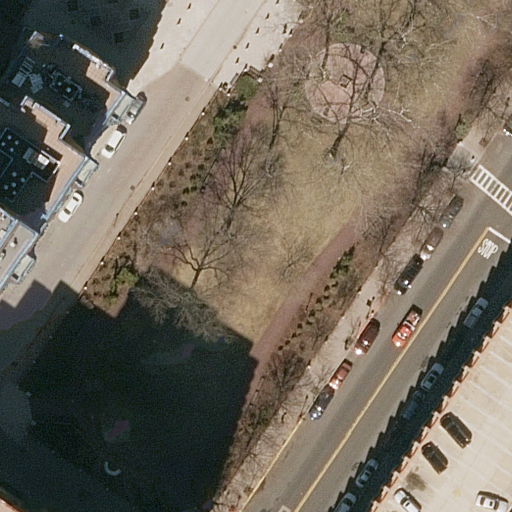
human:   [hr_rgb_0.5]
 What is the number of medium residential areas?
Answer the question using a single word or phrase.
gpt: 0

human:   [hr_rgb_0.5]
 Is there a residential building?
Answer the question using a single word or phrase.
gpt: yes

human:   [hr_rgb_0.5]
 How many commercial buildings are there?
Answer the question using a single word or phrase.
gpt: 0

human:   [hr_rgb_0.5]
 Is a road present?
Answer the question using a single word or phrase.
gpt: yes

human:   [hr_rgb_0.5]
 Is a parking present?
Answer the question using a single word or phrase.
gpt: yes

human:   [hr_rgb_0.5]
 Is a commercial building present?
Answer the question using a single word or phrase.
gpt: no

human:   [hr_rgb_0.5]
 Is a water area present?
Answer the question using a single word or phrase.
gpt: no

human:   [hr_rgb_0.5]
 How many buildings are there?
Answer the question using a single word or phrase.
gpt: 3

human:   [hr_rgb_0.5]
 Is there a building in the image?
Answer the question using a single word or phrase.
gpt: yes

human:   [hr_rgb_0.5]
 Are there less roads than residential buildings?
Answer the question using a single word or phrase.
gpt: no

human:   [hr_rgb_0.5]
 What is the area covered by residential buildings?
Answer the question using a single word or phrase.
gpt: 4185m2

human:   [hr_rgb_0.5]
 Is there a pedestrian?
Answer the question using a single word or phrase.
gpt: yes

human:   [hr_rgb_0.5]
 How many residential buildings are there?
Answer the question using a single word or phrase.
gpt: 3

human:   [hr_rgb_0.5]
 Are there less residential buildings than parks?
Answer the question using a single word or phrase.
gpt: no

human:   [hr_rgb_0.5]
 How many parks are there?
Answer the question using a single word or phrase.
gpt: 1

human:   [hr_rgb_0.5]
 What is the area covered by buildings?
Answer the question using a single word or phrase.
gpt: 4185m2

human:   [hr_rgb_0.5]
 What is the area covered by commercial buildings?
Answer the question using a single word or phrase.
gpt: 0m2

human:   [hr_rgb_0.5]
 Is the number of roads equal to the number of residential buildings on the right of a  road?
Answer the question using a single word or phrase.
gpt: no

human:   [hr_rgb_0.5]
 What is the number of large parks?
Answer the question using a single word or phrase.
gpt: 1

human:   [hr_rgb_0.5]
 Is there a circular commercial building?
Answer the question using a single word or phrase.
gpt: no

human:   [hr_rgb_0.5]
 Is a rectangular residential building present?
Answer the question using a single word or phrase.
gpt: no

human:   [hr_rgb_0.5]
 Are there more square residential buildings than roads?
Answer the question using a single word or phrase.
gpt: no

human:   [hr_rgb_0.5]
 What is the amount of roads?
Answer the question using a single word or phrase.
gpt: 13

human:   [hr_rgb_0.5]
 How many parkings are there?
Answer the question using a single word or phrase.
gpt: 1

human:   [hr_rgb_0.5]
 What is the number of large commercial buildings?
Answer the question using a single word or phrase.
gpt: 0

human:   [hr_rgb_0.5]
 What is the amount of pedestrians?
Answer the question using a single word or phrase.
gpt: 1

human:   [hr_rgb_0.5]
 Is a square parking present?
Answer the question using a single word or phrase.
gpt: no

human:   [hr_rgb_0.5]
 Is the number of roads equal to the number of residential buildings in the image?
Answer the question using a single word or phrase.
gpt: no

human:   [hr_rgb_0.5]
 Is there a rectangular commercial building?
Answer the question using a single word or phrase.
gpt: no

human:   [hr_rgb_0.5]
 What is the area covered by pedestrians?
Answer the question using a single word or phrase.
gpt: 1397m2

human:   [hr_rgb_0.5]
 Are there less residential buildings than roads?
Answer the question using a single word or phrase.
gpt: yes

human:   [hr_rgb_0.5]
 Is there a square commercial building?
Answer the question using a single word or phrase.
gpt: no

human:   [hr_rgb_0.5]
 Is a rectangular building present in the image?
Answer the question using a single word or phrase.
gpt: no

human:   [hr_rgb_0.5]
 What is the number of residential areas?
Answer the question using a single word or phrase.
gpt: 1

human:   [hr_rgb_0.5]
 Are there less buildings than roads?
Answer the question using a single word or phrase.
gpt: yes

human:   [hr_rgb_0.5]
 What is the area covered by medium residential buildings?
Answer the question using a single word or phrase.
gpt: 0m2

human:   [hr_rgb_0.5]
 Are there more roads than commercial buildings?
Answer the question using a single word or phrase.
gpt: yes

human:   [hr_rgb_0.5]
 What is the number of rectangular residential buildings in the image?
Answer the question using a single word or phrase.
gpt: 0

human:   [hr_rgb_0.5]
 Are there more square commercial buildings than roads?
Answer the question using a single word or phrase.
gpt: no

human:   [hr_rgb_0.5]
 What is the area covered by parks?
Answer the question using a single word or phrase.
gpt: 1451m2

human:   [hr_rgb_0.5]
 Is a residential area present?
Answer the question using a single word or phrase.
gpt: yes

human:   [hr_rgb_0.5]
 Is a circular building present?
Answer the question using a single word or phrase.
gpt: no

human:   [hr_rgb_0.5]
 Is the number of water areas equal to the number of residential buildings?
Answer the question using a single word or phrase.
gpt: no

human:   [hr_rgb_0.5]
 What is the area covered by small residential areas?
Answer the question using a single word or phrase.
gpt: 0m2

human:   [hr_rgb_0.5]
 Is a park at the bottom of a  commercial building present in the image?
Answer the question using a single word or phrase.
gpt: no

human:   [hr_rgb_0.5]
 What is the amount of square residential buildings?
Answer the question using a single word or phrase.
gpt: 0

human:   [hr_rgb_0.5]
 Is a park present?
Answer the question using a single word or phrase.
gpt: yes

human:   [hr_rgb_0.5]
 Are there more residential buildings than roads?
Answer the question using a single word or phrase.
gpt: no

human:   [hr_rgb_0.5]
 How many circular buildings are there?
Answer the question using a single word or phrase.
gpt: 0

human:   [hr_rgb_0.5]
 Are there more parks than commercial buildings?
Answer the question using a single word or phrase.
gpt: yes

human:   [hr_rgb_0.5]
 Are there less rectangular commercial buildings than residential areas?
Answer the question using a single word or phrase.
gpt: yes

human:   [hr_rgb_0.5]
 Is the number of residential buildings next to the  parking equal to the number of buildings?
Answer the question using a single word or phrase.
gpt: yes

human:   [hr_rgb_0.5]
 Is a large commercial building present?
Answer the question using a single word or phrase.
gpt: no

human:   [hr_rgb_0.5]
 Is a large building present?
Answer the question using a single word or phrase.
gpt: yes

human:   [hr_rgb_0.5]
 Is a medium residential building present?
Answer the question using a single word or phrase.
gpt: no

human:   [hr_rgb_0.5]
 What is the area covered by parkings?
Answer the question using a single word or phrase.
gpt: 1669m2

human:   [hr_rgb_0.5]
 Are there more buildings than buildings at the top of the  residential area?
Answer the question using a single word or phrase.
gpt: yes

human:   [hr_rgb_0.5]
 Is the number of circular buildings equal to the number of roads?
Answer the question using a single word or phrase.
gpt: no

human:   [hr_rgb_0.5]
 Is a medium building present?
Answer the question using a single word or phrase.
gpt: no

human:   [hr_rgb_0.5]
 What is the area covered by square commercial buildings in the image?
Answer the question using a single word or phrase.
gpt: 0m2

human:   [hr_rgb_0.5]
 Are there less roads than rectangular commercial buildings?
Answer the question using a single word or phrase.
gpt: no

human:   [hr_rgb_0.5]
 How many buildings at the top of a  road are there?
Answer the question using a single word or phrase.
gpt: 2

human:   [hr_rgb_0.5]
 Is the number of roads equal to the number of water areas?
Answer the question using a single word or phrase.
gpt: no

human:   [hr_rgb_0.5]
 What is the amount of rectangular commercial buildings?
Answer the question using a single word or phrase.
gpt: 0